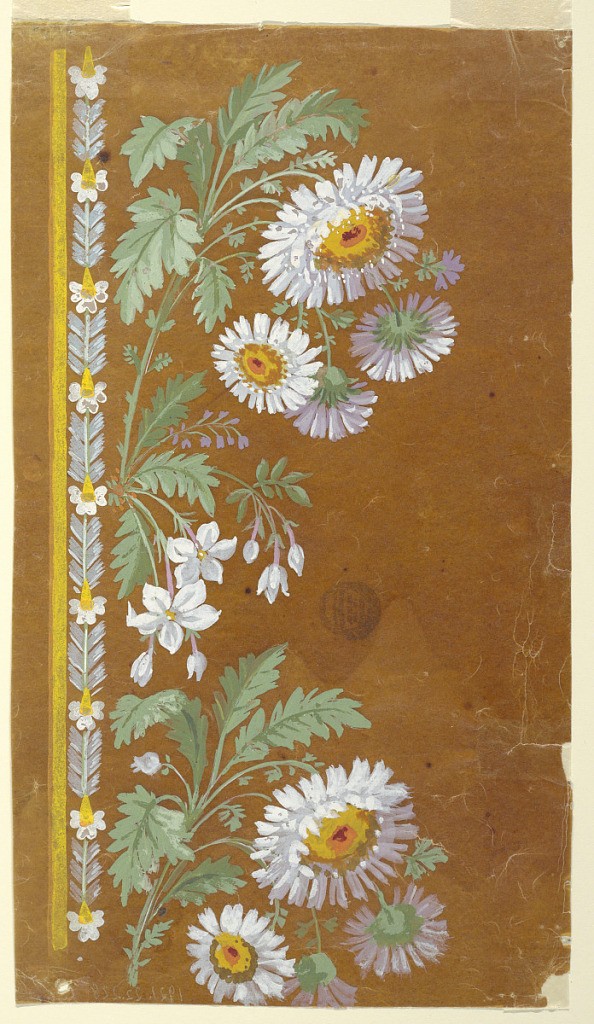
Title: Design for an Embroidery Border
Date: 1805–1820
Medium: Brush and gouche on glazed tracing paper
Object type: Drawing
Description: A yellow stripe with orange edge rises at left of border composed of blossoms alternating with leaves. Bunches of flowers form a vertical row at right. One and a half repeats are shown. Incised lines.